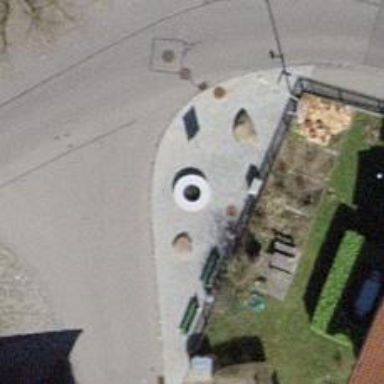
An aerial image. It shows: Historic well.